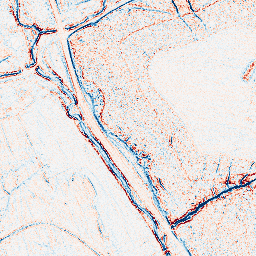
Category: edge_preserving
Decomposition family: bilateral
Decomposition parameters: d: 5
sigma_color: 75
sigma_space: 50
Upsampling method: bicubic
Upsampling parameters: scale: 4
Upsampling scale: 4